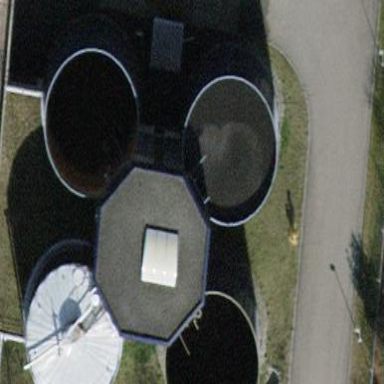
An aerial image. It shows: Storage tank that resembles silo.